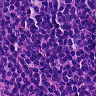
Metastatic tissue present: no